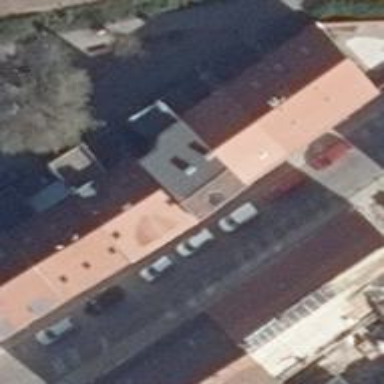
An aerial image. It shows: Building.